Interaction volume radius: 10 \u00c5
Interaction volume height: 10 \u00c5
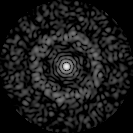
Disorder parameter: 0.8348